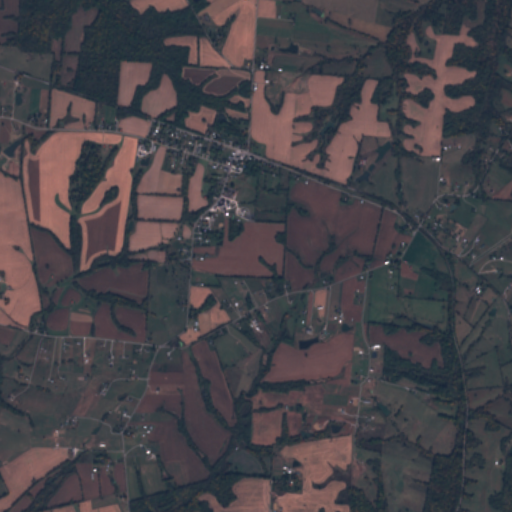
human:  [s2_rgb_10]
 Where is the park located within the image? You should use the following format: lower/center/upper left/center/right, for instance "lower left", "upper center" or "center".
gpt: The park is located in the center left of the image.
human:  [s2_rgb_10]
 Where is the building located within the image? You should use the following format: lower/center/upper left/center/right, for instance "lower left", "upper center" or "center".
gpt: The building is located in the upper center of the image.
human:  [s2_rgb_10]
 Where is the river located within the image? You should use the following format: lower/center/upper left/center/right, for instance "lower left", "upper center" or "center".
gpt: The river is located in the upper of the image.
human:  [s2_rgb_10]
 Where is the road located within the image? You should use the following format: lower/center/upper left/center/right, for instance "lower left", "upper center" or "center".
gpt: There is no road in the image.